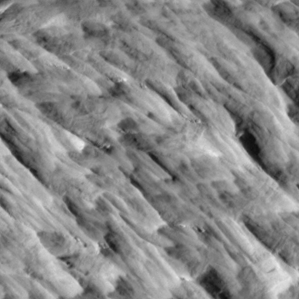
Label: non_frost